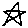
Label: star